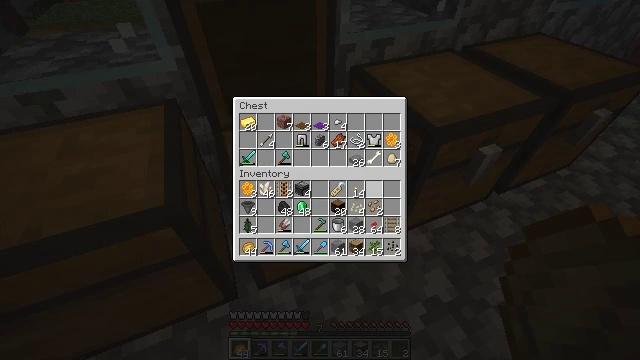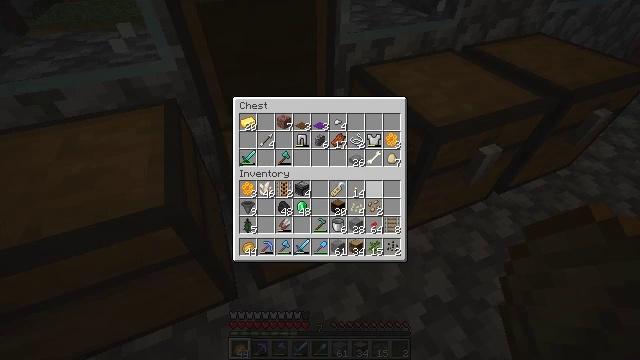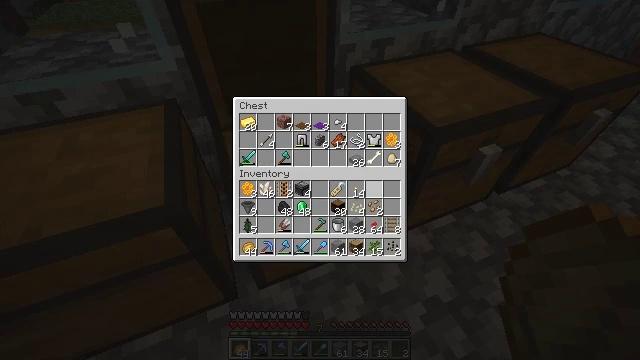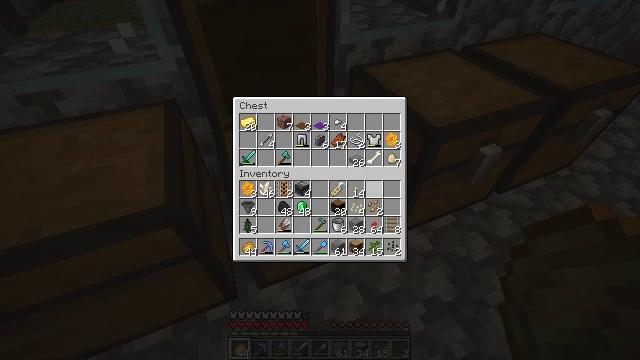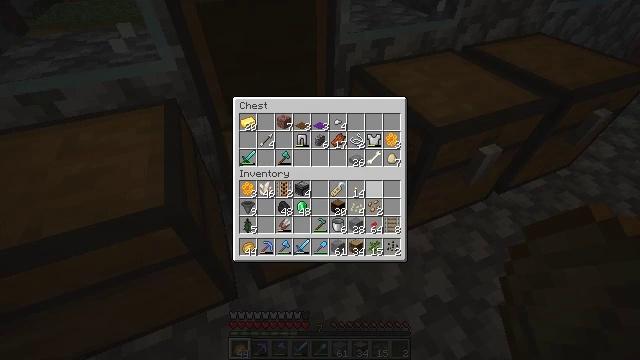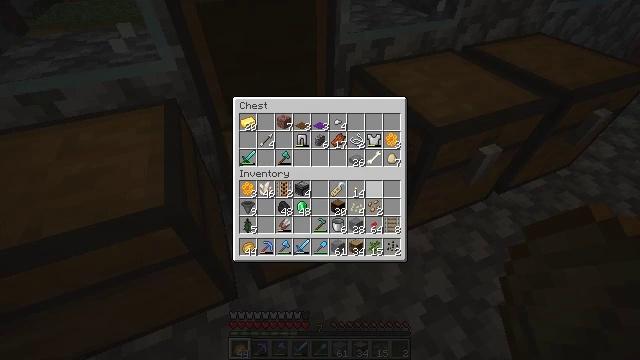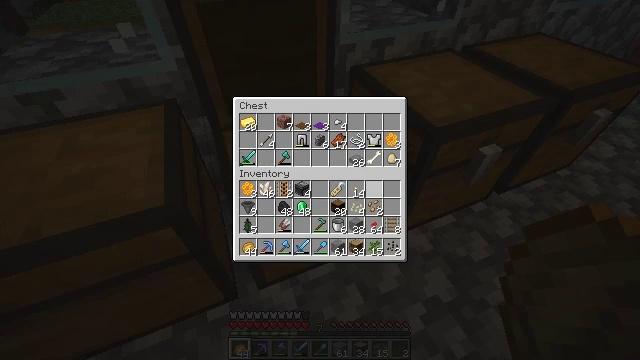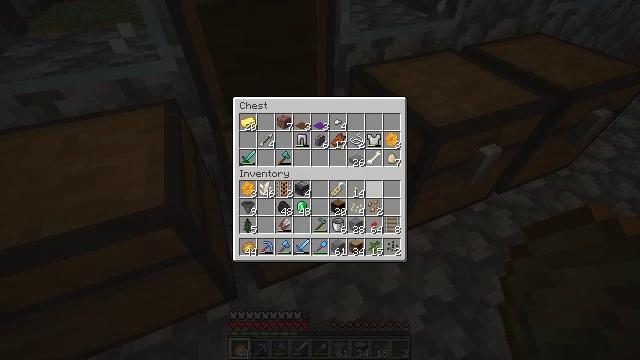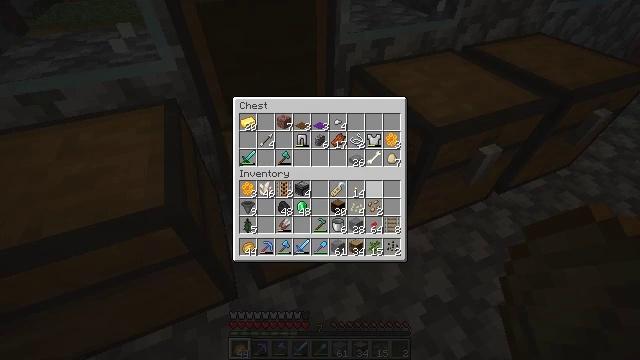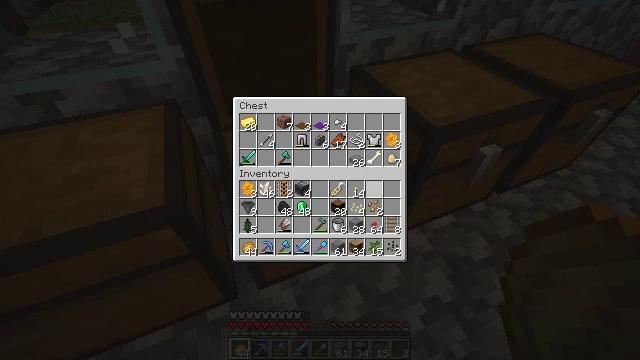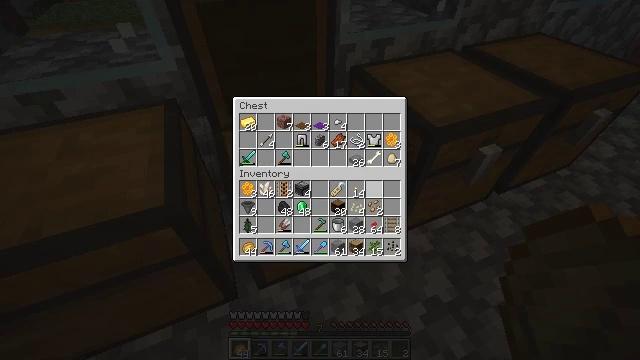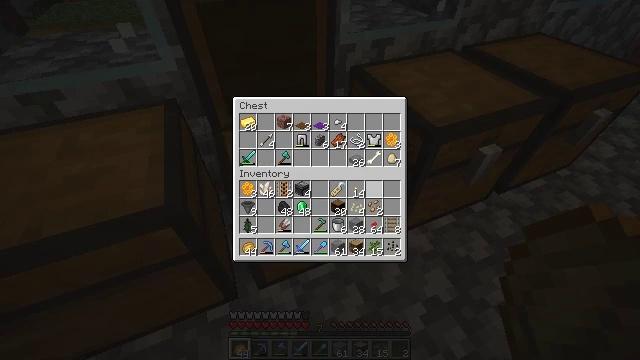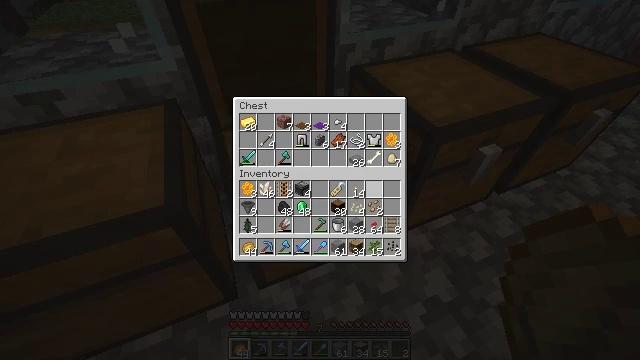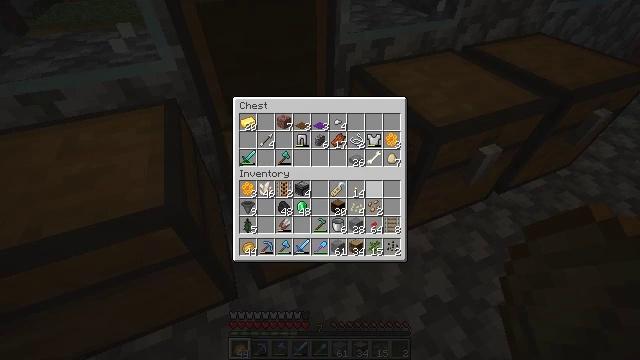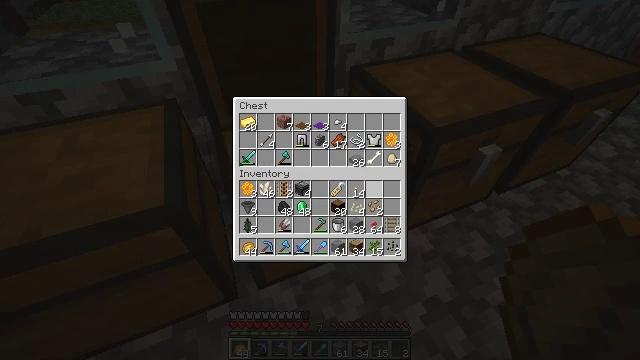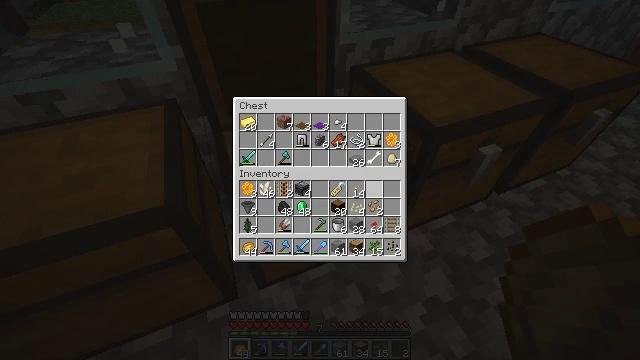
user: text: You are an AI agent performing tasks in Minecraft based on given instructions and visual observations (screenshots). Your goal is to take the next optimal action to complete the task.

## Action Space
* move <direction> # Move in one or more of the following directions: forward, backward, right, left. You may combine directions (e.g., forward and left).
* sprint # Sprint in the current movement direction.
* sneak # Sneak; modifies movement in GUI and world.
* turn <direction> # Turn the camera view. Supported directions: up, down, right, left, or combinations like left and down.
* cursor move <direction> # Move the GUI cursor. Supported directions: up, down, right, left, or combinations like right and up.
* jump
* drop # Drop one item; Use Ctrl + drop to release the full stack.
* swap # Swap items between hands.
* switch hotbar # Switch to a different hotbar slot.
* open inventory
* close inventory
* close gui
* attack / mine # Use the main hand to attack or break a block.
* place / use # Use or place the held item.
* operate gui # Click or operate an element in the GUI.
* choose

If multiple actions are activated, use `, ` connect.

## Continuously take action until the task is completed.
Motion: motion action
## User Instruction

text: Mine the brewing stand from your base.
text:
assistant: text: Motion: no_op
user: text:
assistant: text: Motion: no_op
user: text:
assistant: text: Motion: no_op
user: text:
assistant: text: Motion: no_op
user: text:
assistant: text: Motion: no_op
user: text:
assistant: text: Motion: no_op
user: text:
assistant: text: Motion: no_op
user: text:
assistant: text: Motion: no_op
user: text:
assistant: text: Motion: no_op
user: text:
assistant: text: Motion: no_op
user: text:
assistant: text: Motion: no_op
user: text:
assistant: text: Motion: no_op
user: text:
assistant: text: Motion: no_op
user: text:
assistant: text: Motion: no_op
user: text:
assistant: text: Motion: no_op
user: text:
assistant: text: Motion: no_op
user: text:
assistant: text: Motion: no_op
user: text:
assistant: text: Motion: no_op
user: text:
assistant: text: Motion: no_op
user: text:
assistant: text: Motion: no_op
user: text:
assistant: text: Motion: no_op
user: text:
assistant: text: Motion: no_op
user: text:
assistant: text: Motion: no_op
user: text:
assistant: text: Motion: no_op
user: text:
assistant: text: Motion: no_op
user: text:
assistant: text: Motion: cursor move down
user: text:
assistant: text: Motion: cursor move down
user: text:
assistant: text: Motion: cursor move down
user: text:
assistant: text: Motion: cursor move down
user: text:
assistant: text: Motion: no_op